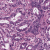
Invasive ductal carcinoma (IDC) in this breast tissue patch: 1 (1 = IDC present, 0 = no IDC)